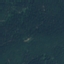
Label: Forest